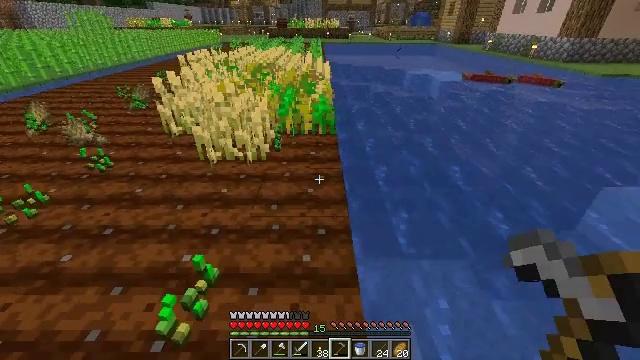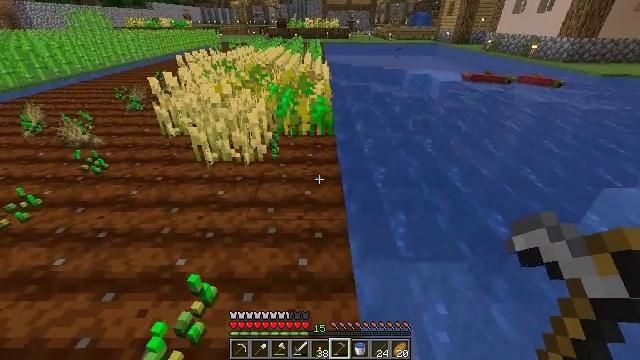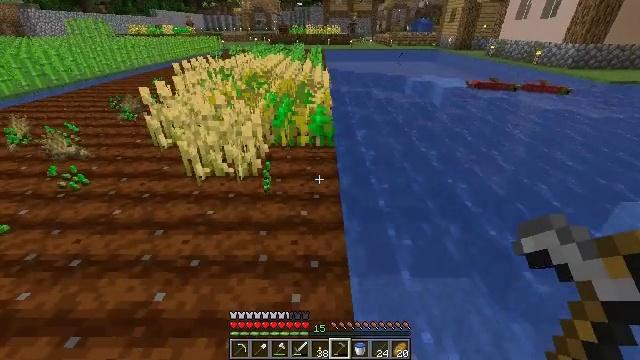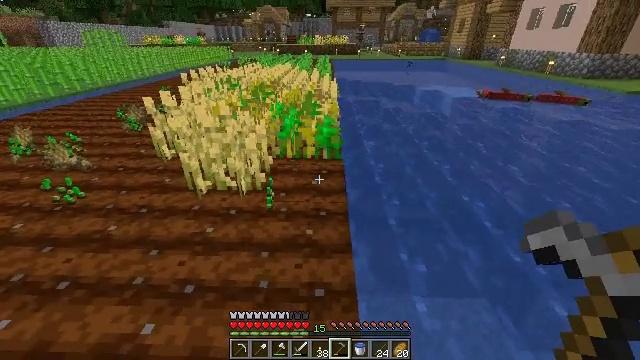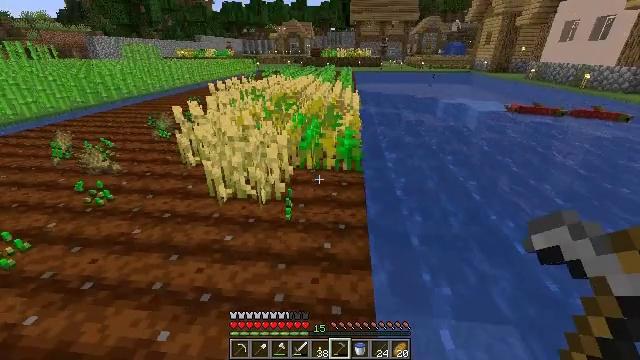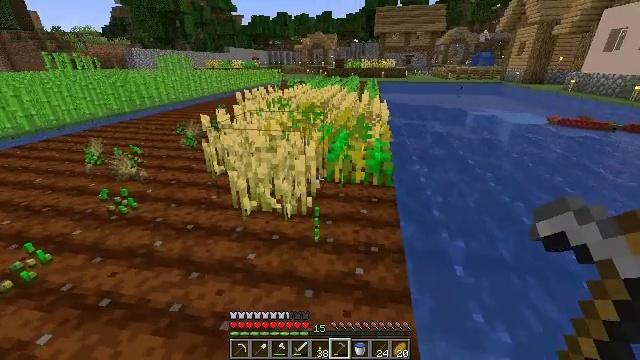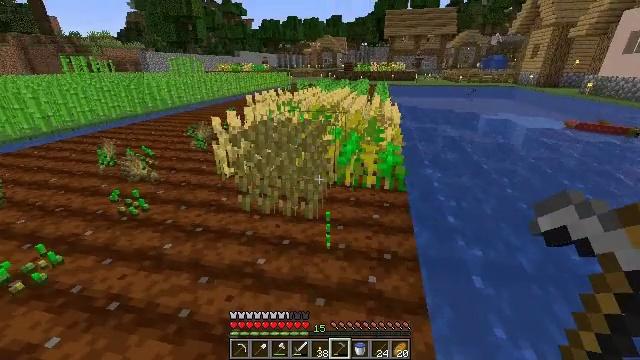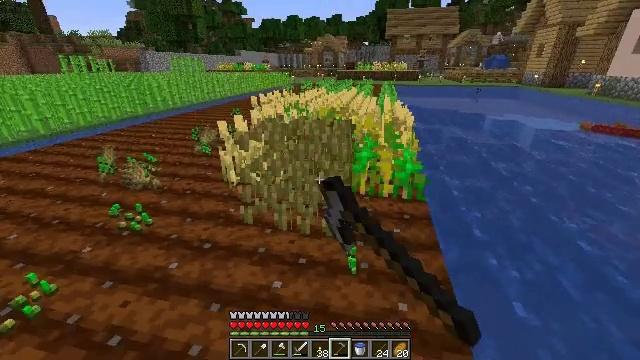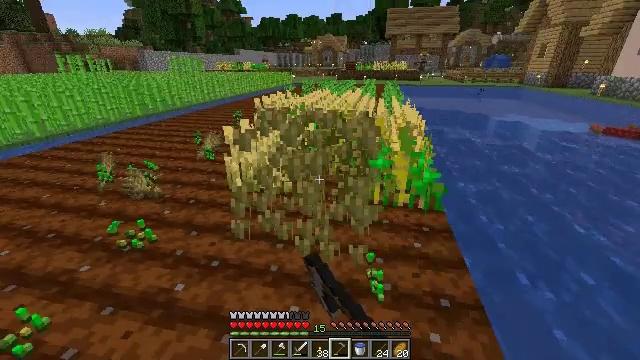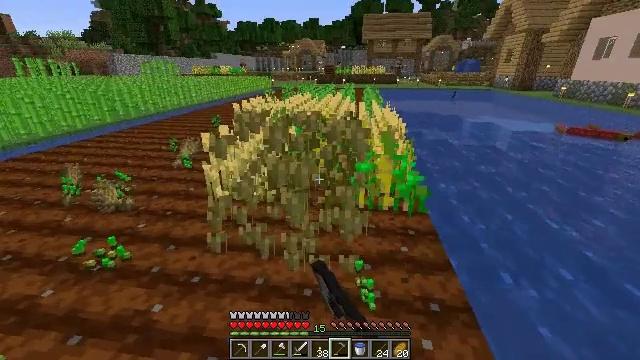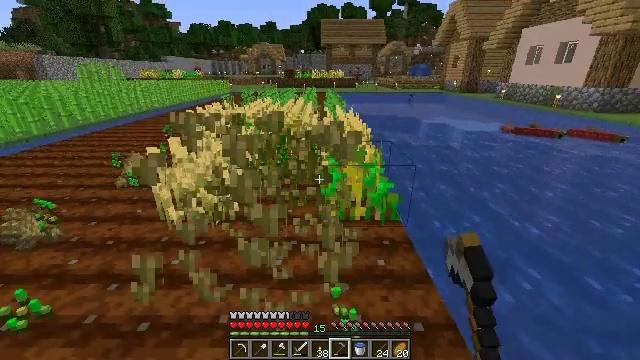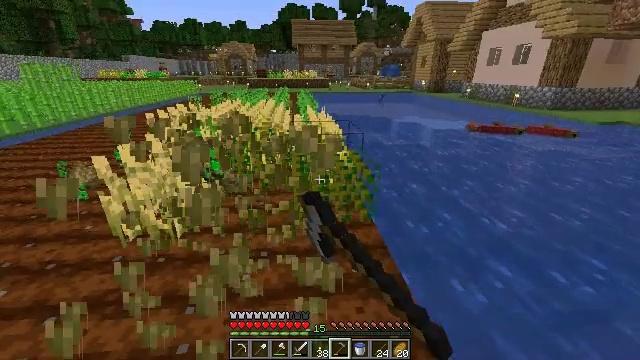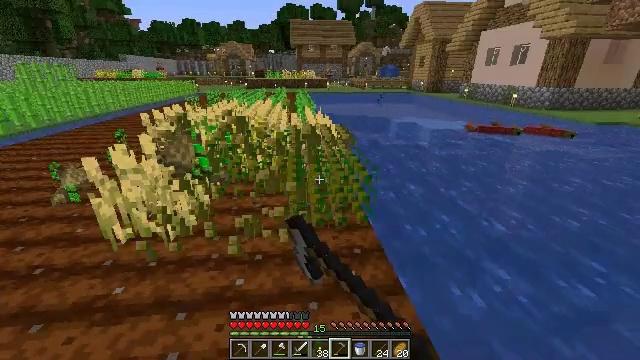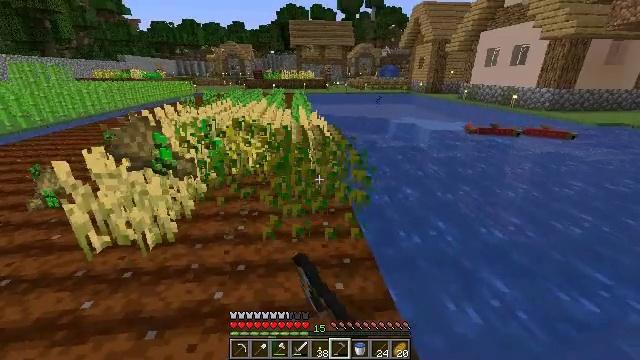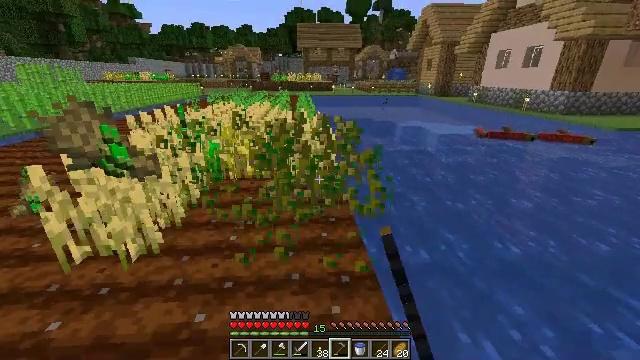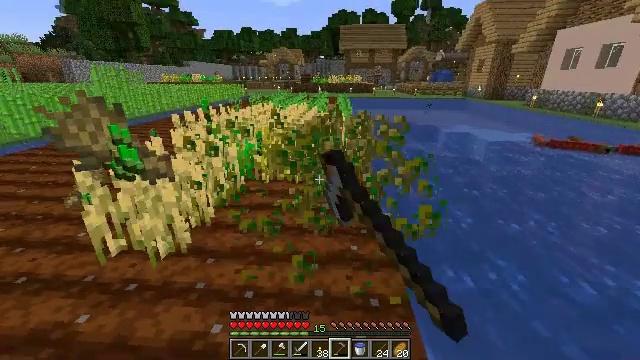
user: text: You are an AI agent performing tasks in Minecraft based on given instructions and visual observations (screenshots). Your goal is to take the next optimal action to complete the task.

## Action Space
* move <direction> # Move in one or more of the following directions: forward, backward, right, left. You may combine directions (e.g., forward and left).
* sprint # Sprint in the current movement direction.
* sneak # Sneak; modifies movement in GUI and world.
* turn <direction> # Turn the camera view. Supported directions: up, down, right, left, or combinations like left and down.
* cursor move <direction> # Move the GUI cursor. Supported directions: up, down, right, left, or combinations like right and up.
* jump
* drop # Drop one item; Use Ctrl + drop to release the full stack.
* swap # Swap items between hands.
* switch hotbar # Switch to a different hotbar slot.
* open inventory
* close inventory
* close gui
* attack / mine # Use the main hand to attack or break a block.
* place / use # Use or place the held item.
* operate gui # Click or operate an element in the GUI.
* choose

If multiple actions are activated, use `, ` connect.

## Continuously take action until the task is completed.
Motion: motion action
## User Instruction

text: Harvest wheat from the field.
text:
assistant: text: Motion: move forward
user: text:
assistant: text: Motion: move forward, turn up
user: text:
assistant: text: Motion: move forward, turn left and up
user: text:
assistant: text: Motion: move forward and move left, turn left and up
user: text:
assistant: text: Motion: move forward and move left, turn left and up
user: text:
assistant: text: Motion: move forward and move left, turn left, attack / mine
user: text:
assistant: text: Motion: move forward and move left, attack / mine
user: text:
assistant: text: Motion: move forward and move left, attack / mine
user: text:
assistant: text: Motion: move forward, turn right, attack / mine
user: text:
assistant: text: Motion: move forward and move right, turn right, attack / mine
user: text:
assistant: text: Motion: move forward and move right, turn right, attack / mine
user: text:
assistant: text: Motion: move forward and move right, attack / mine
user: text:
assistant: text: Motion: move forward, attack / mine
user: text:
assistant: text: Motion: move forward, turn left, attack / mine
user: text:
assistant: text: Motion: move forward, turn left, attack / mine
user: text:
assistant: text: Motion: move forward and move left, turn left, attack / mine
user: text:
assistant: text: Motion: move forward and move left, turn left, attack / mine
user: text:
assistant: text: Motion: move forward and move left, turn left, attack / mine
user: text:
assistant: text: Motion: move forward and move left, attack / mine
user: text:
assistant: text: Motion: move forward and move right, attack / mine
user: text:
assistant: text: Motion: move forward and move right, turn right, attack / mine
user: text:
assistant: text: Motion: move forward and move right, turn right and up, attack / mine
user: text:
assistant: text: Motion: move forward and move right, turn right, attack / mine
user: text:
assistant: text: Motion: move forward and move right, turn right, attack / mine
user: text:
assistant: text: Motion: move forward and move right, turn right, attack / mine
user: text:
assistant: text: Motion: move forward and move right, attack / mine
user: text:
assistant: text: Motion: move forward, attack / mine
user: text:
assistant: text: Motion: move forward, attack / mine
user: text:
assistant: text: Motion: move forward, turn left, attack / mine
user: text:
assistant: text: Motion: move forward, turn left, attack / mine